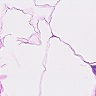
Metastatic tissue present: no